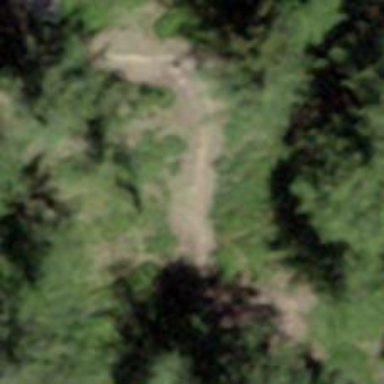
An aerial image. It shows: Ground path.